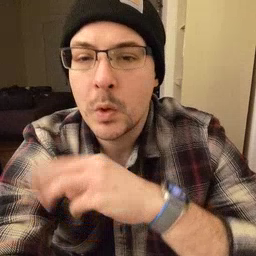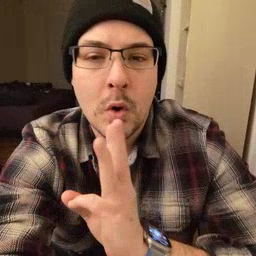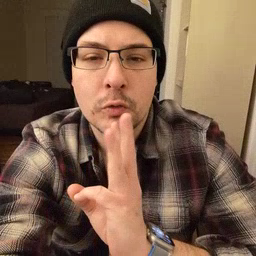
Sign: water